Question: I am working with jQuery <URL> and twitter bootstrap as well. I have table rows that I am trying to sort. The drag and drop is working fine but I am trying to send the new sort order via ajax which is not picking up/sending the sort order and when i try to 'alert' the 'data' it seems empty.

This is my PHP code which is using loop to pull the records from MySQL
'''
<table class="table table-striped table-bordered ">
<thead>
<tr>
<th> Slide Title</th>
<th> Action</th>
</tr>
</thead>
<tbody>
<?php
while ($row = $query->fetch(PDO::FETCH_ASSOC)) {
?>
<tr id="<?php echo $row['id']; ?>">
<td>
<?php echo $row['title']; ?>
</td>
<td>
<div class="btn-group pull-right">
<button data-toggle="dropdown" class="btn btn-small btn-info dropdown-toggle">
Action<span
class="caret"></span></button>
<ul class="dropdown-menu">
<li><a href="slide-edit.php?id=<?php echo base64_encode($row['id']) ?>">Edit</a>
</li>
<li>
<a href="slides.php?delete=<?php echo base64_encode($row['id']) ?>">Delete</a>
</li>
</ul>
</div>
</td>
</tr>
<?php
}
?>
</tbody>
</table>
'''
and this is the java script that is doing the sorting and then sending data to a file called 'slides.php'
'''
$(document).ready(function(){
$(function() {
$('table').sortable({
items: 'tr',
opacity: 0.6,
axis: 'y',
stop: function (event, ui) {
var data = $(this).sortable('serialize');
alert(data);
$.ajax({
data: data,
type: 'POST',
url: 'slides.php'
});
}
});
});
});
'''
What I feel is my variable 'data' 'var data = $(this).sortable('serialize');' is not working, if i send a static variable then I am able to see that in '$_POST'
I will really really appreciate any assistance in this.
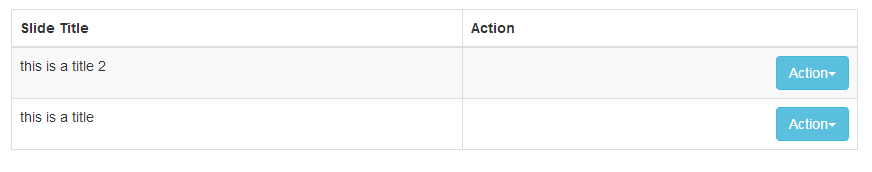
Answer: I ended up following up the concept mentioned on <URL> to do my task, for some reason current solution was not working with '<table>' so I just re wrote the 'html' part using '<ul></ul>' and it worked.
I hope this helps anyone out there having the same problem.